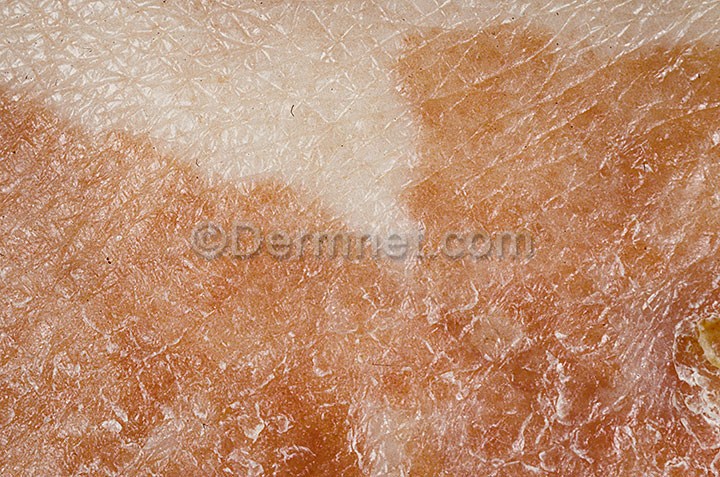
Disease: Eczema Photos